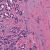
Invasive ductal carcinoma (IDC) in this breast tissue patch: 1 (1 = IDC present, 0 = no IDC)